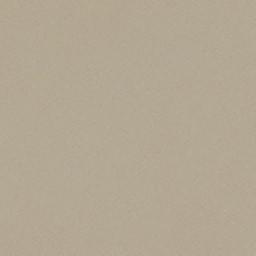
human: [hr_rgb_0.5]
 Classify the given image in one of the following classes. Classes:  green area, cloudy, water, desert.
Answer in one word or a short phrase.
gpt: desert